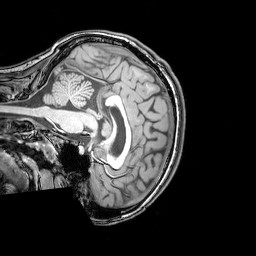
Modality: T1w
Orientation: sagittal
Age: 20
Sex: female
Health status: healthy
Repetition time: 0.081 s
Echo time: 0.037 s